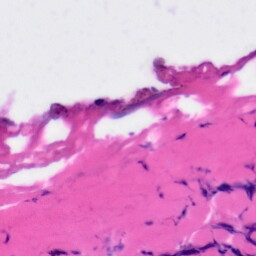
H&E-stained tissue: Tonsil